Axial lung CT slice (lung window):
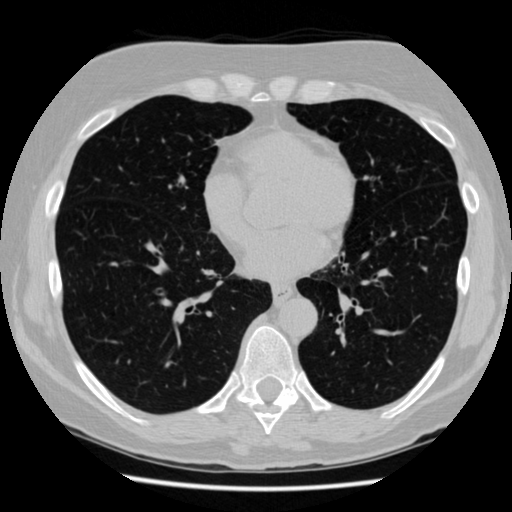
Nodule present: no